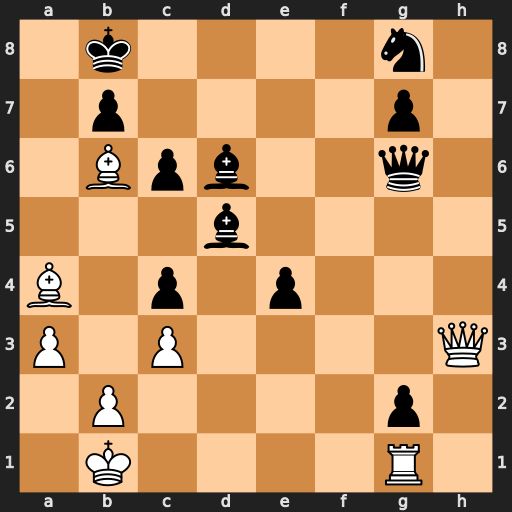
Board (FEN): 1k4n1/1p4p1/1Bpb2q1/3b4/B1p1p3/P1P4Q/1P4p1/1K4R1
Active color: w
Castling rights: -
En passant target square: -
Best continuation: Qd7 Ne7 Rxg2 Qe6 Qd8+ Nc8 Rxg7 e3 Rd7